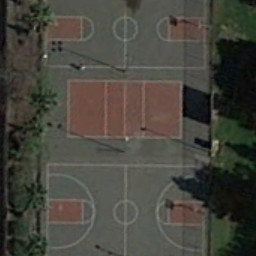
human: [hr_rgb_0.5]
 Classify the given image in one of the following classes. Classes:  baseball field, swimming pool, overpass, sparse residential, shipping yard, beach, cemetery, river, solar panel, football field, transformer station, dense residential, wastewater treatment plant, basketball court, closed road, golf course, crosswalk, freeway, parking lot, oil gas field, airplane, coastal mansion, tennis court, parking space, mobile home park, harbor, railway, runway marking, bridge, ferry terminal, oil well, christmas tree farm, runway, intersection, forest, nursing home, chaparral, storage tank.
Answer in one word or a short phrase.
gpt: basketball court